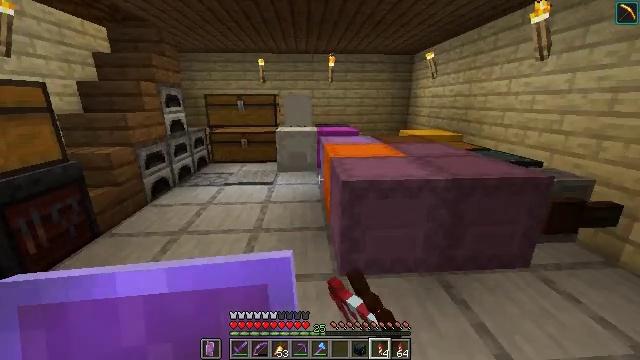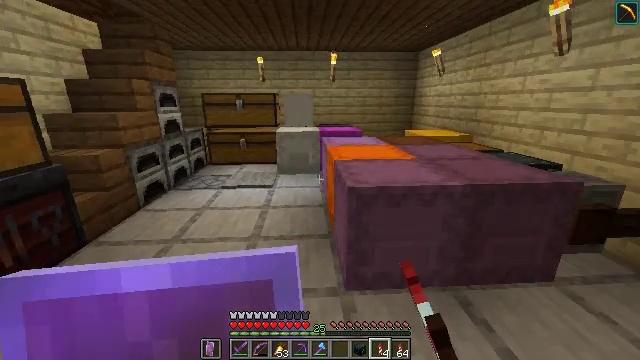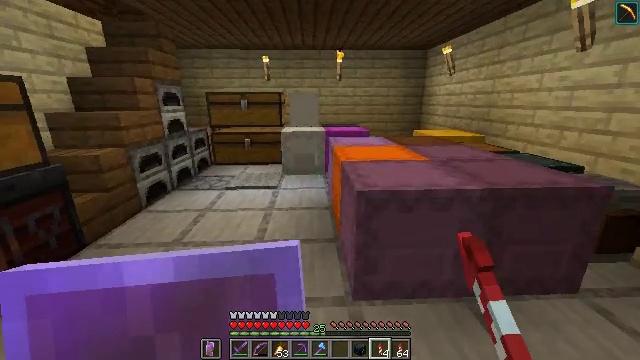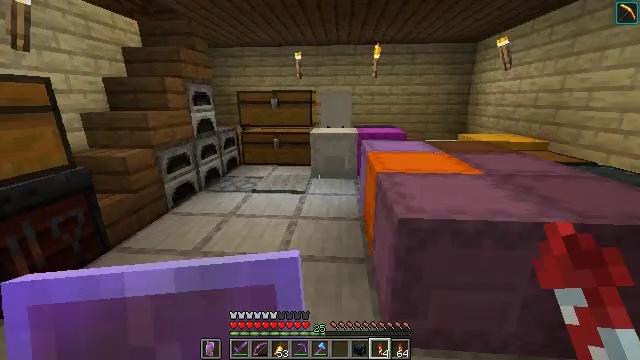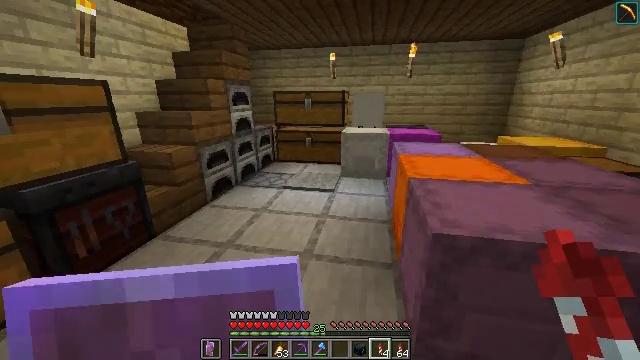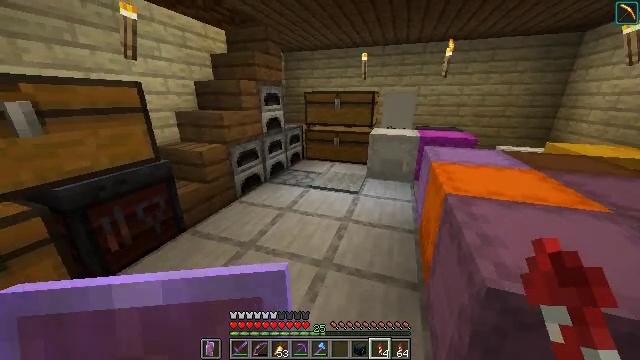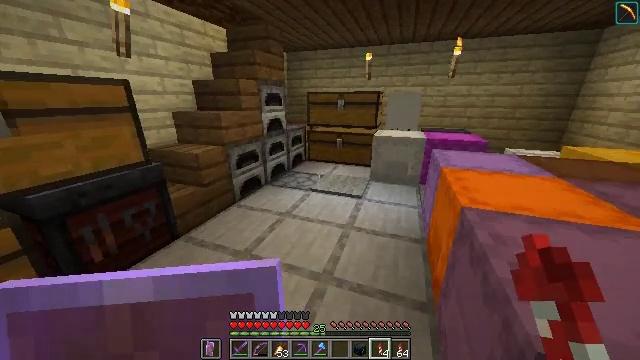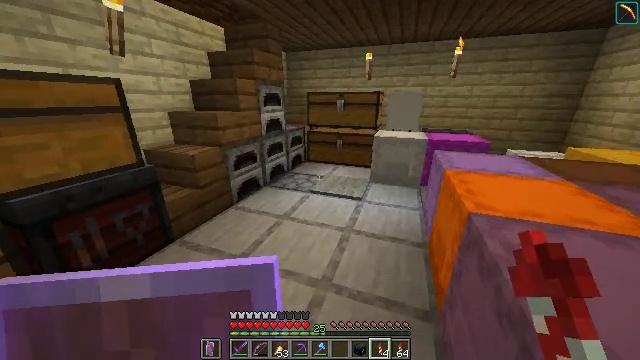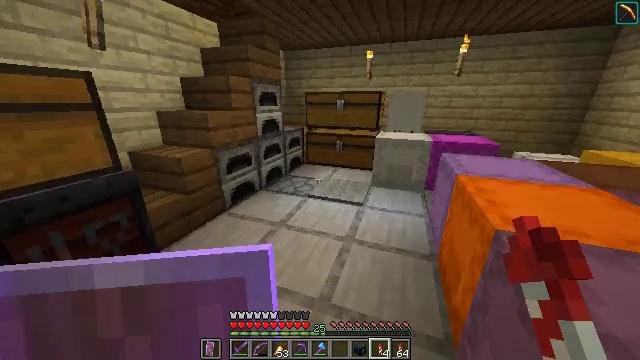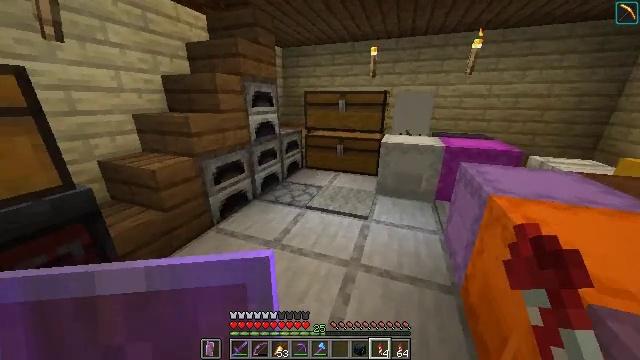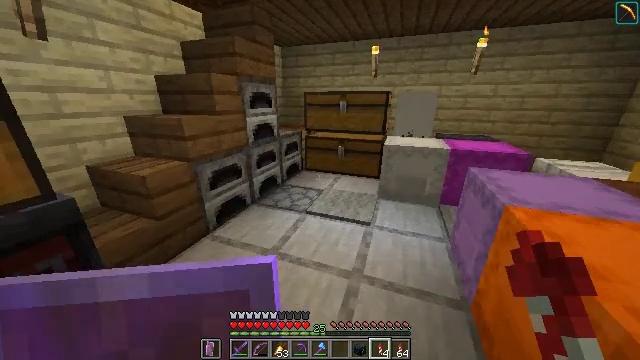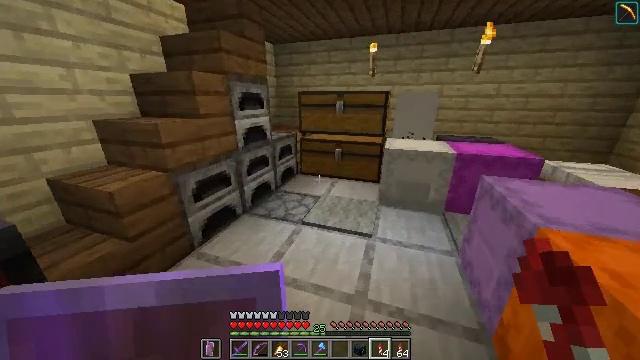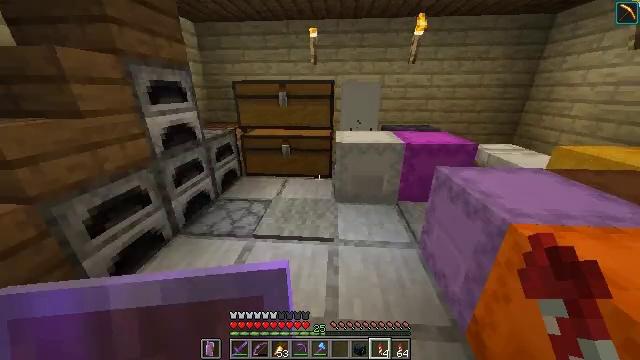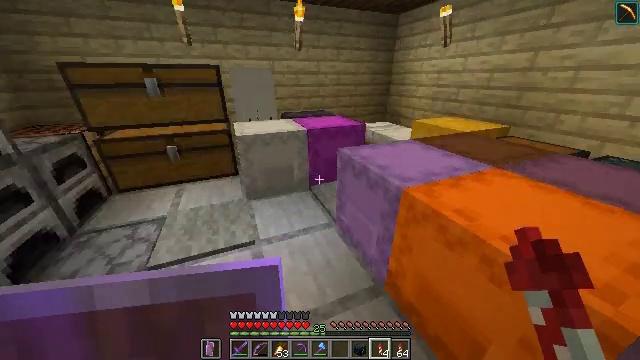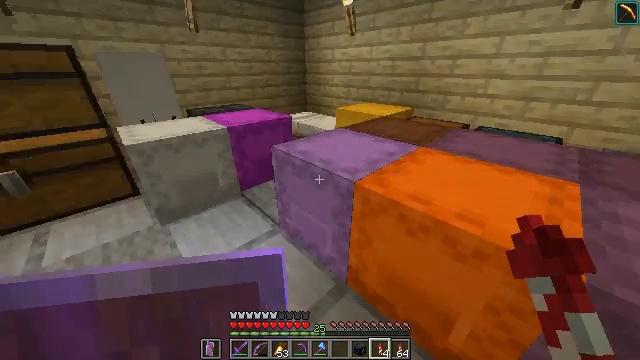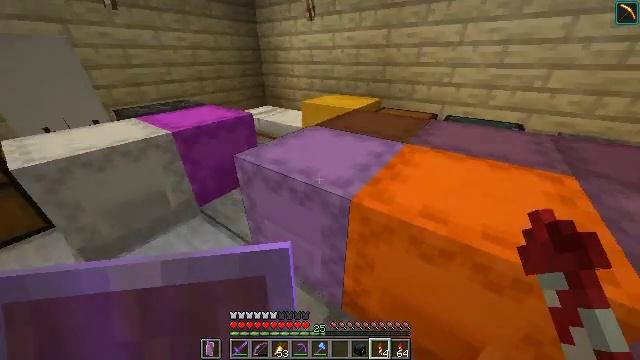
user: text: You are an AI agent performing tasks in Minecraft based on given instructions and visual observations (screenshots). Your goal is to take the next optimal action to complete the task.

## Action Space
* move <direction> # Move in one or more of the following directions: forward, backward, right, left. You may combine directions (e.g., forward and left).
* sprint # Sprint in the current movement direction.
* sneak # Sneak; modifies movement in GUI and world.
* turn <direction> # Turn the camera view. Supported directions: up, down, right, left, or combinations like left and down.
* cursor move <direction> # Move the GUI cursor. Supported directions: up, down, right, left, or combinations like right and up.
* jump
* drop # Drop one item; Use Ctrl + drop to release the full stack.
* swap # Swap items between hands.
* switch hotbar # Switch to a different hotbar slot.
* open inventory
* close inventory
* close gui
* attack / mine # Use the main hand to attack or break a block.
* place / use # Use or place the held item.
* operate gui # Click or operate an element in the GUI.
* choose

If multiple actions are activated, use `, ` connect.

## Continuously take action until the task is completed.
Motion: motion action
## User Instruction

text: Attack the brown shulker box to remove it.
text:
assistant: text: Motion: move forward, sprint
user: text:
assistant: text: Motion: move forward, sprint, turn left
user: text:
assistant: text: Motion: move forward, sprint, turn left
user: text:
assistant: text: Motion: move forward, sprint, turn left
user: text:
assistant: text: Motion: move forward, sprint, turn left and down
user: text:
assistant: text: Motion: move forward, sprint, turn left
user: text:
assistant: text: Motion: move forward, sprint
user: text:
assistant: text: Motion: move forward, sprint
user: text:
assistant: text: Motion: move forward
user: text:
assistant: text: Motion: move forward
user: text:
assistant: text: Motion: move forward, turn right
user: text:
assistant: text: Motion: move forward, turn right and down
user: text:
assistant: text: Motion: move forward, turn right and down
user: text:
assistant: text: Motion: move forward, turn right and down
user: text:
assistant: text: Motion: move forward, turn right and down
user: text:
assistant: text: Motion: move forward, turn right and down
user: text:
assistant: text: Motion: move forward, turn right, jump
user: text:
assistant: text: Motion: move forward, turn right, jump
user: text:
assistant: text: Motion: move forward, jump
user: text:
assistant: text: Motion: move forward, jump
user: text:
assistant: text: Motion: move forward
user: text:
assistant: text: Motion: move forward, turn down
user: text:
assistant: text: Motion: move forward, turn right and down
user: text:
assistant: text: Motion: turn right and down
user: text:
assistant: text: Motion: turn right and down
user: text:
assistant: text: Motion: turn right
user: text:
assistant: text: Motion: turn right and down
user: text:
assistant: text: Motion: turn right
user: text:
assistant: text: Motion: no_op
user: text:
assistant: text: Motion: no_op